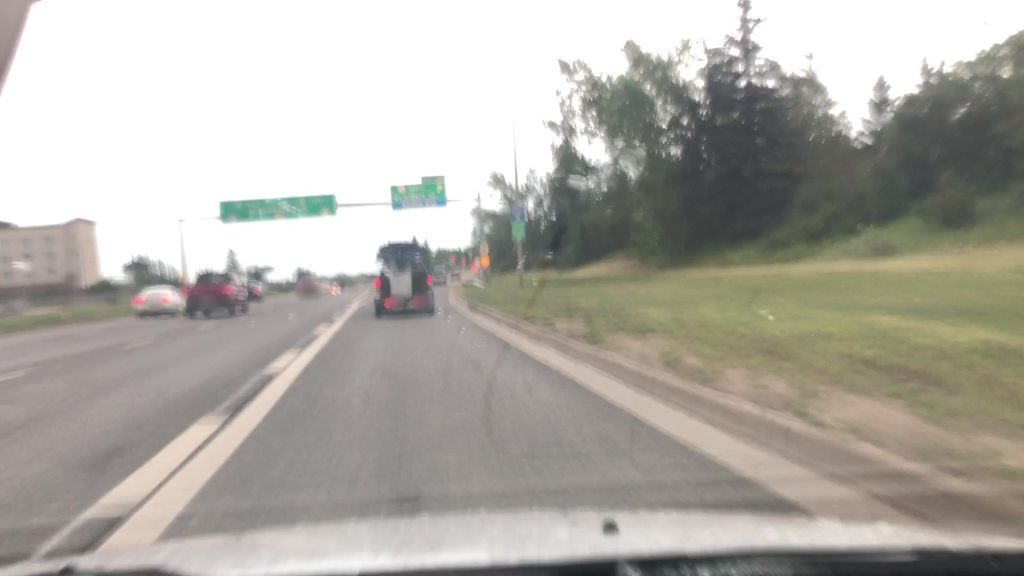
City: edmonton